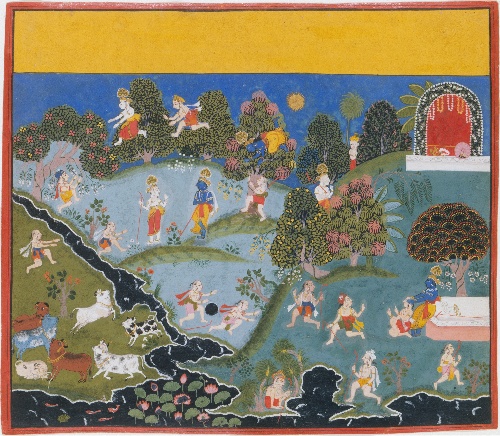
Date: ca. 1715–20
Object type: Folio
Classification: Paintings
Medium: Ink, opaque watercolor, and gold on paper
Culture: India (Rajasthan, Mewar)
Dimensions: 9 7/16 x 10 7/8 in. (24 x 27.6 cm)
Department: Asian Art
Credit line: Purchase, Cynthia Hazen Polsky Gift, 1991
Accession year: 1992
Repository: Metropolitan Museum of Art, New York, NY
Tags: Krishna|Games|Landscapes|Cows|Men